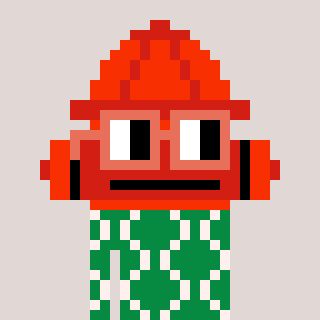
a pixel art character with square orange glasses, a fire hydrant-shaped head and a green-colored body on a warm background